Aerial crown-view tile of a tropical tree (Barro Colorado Island, Panama), acquired 20240716:
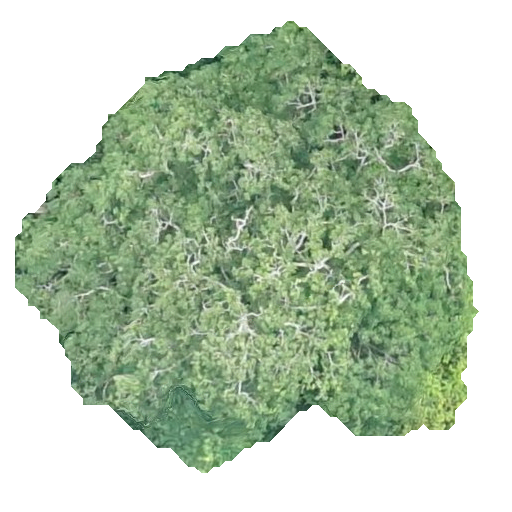
Species: Handroanthus guayacan
GBIF accepted scientific name: Handroanthus guayacan
Crown area: 221.518 m²